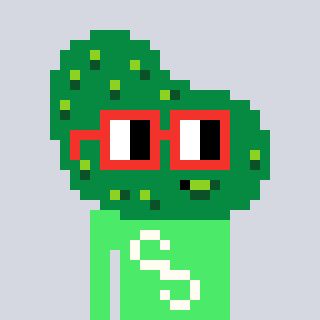
a pixel art character with square red glasses, a pickle-shaped head and a teal-colored body on a cool background